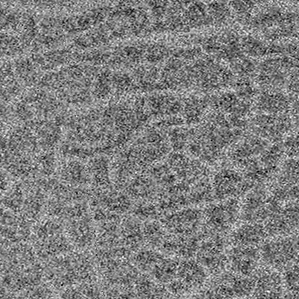
Label: frost